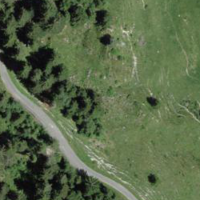
EUNIS habitat code: 43
Species observed at this site:
Plantago media